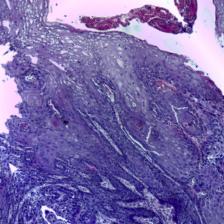
Diagnosis: OSCC